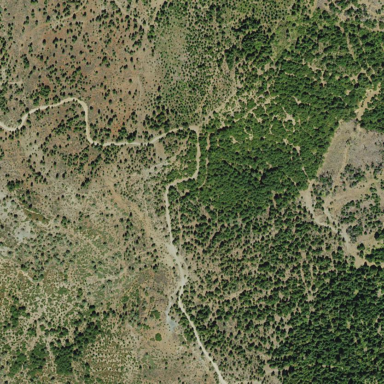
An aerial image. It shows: National park boundary.